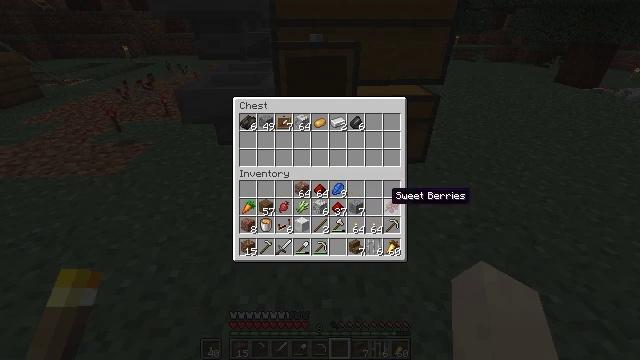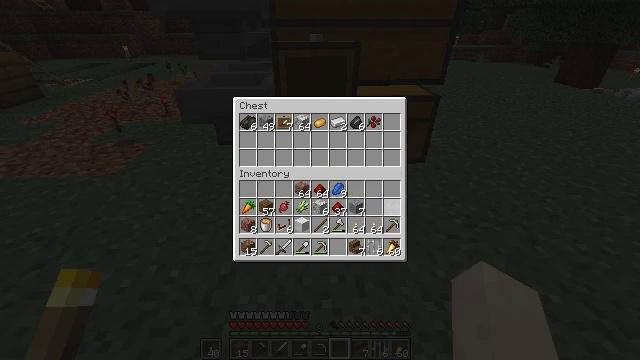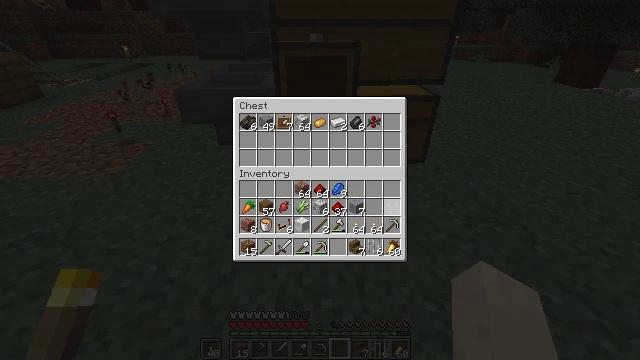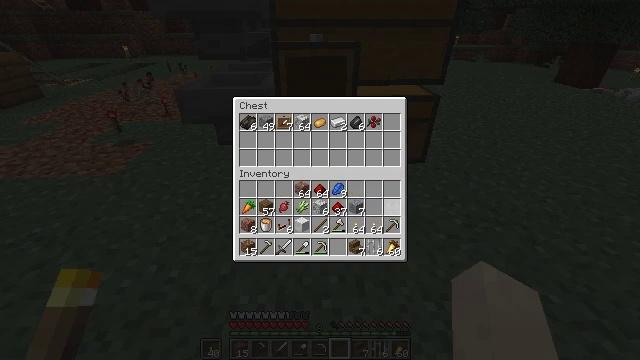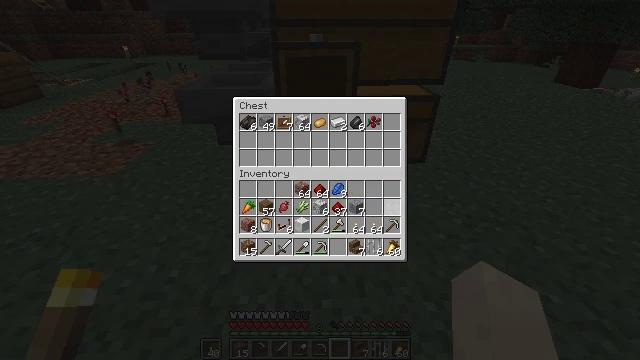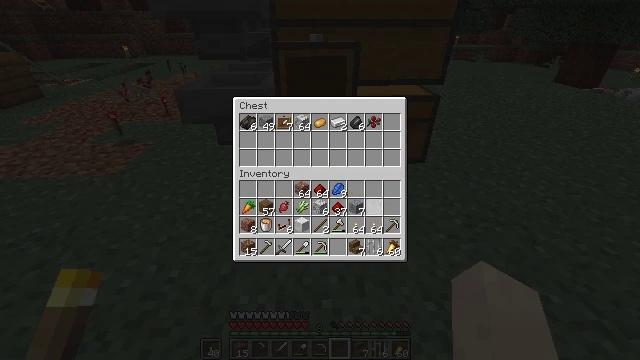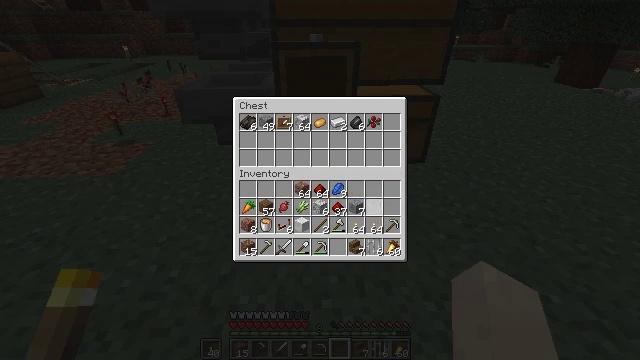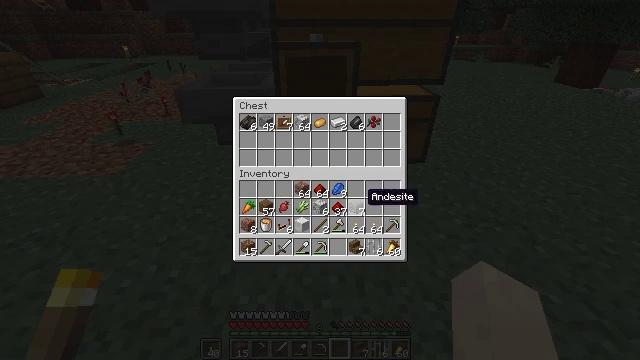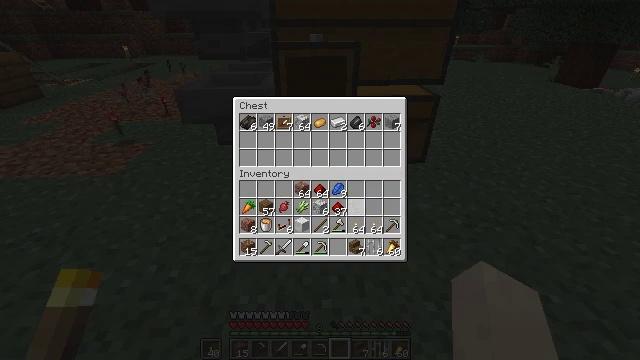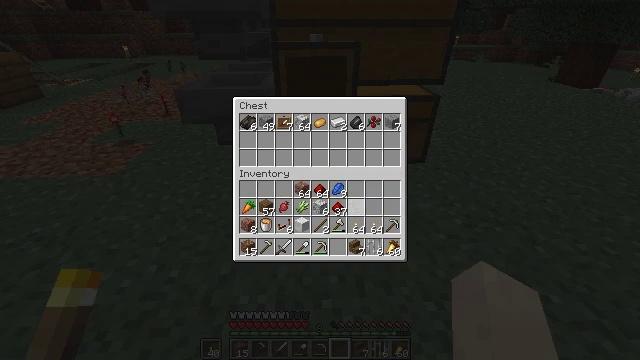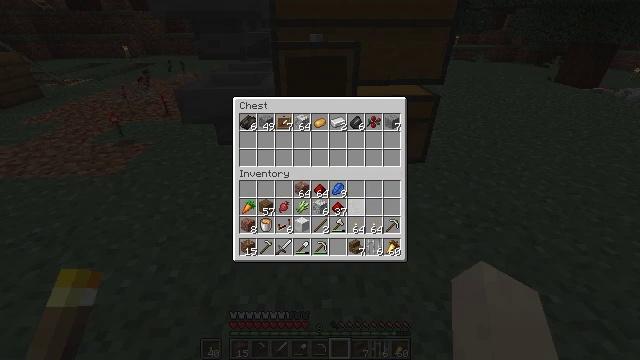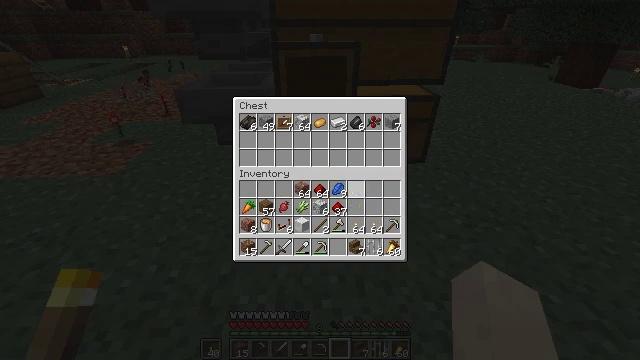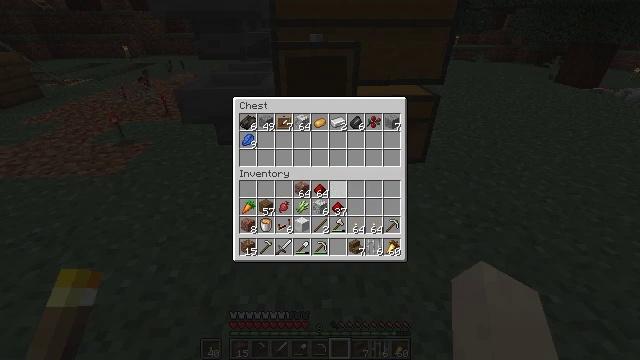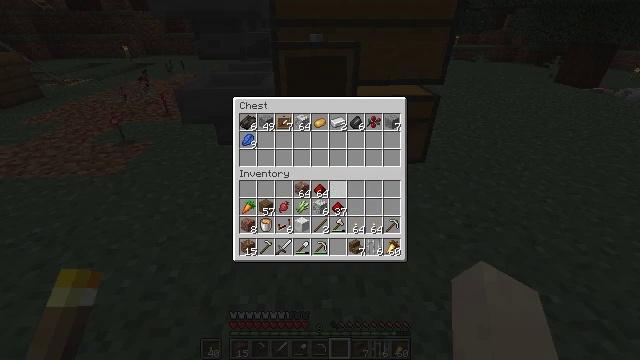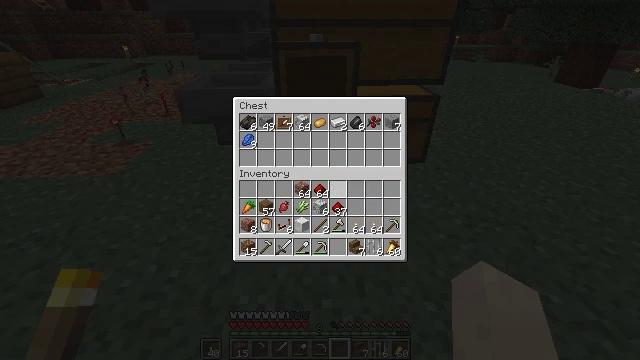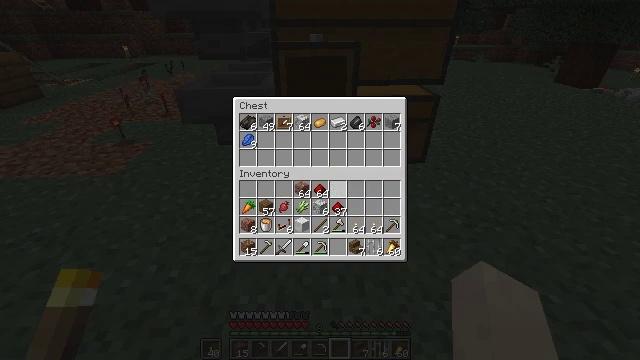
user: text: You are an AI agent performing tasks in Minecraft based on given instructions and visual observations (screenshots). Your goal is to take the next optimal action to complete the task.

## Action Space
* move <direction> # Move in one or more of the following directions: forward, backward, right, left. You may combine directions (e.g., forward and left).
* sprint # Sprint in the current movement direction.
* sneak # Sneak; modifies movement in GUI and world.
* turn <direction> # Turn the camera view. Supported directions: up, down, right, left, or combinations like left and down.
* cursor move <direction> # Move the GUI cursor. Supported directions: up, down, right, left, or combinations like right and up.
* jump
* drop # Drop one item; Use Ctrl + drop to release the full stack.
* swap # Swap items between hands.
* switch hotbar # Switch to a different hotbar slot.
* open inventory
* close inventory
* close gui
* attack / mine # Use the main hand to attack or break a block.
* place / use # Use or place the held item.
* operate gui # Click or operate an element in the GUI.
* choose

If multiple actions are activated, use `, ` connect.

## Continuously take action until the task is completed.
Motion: motion action
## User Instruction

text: Get spruce planks back into your inventory.
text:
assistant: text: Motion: sneak, attack / mine
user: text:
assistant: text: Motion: sneak, attack / mine
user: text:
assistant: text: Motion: sneak, attack / mine
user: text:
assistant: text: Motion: sneak, attack / mine
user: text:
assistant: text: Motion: sneak, attack / mine
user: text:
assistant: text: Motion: sneak, turn left, attack / mine
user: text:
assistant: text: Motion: sneak, turn left
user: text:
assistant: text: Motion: sneak, turn left, attack / mine
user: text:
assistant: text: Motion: sneak, attack / mine
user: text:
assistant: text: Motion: sneak, attack / mine
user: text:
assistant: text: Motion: sneak
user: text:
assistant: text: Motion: sneak, attack / mine
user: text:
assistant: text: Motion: sneak, attack / mine
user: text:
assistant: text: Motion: sneak, attack / mine
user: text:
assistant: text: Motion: sneak
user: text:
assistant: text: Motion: sneak, attack / mine
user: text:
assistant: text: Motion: sneak, turn down, attack / mine
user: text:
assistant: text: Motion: sneak, attack / mine
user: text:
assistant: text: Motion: sneak, attack / mine
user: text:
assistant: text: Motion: sneak, attack / mine
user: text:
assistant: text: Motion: sneak, turn left, attack / mine
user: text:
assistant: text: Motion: sneak, turn left, attack / mine
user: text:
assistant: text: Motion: sneak
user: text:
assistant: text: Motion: sneak, attack / mine
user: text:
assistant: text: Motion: sneak, turn up, attack / mine
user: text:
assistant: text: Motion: sneak, turn up
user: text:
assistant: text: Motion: sneak
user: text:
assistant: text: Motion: sneak, attack / mine
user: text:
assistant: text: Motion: sneak, attack / mine
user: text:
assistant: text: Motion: sneak, turn left, attack / mine